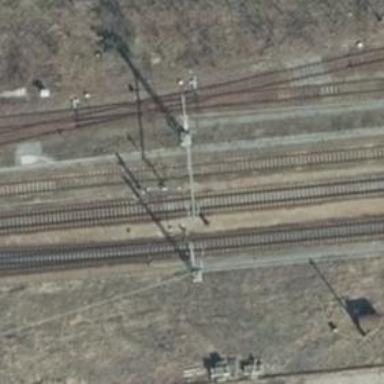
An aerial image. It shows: Railway track with contact lines for electrification.